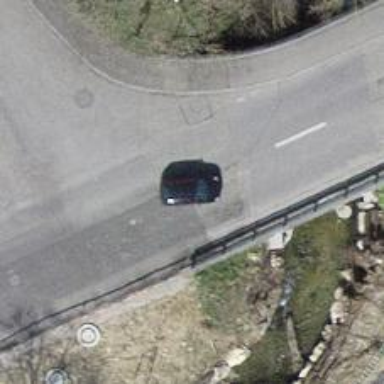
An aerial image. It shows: Secondary road with bridge.